Question: I may just be doing something wrong but all of my javascript files as well as my css files are each individually available. This would be perfect except asset pipeline also adds my applicaion.js which is making my javascript crash. Is there a way that I can tell rails not to load all the individual files, I want JUST the application.js/css files.

As you can see here, the search and sort bars are shown twice because the javascript is trying to run twice. Anyone else deal with this? I have seen a couple other people ask this question and have yet to see a good answer.
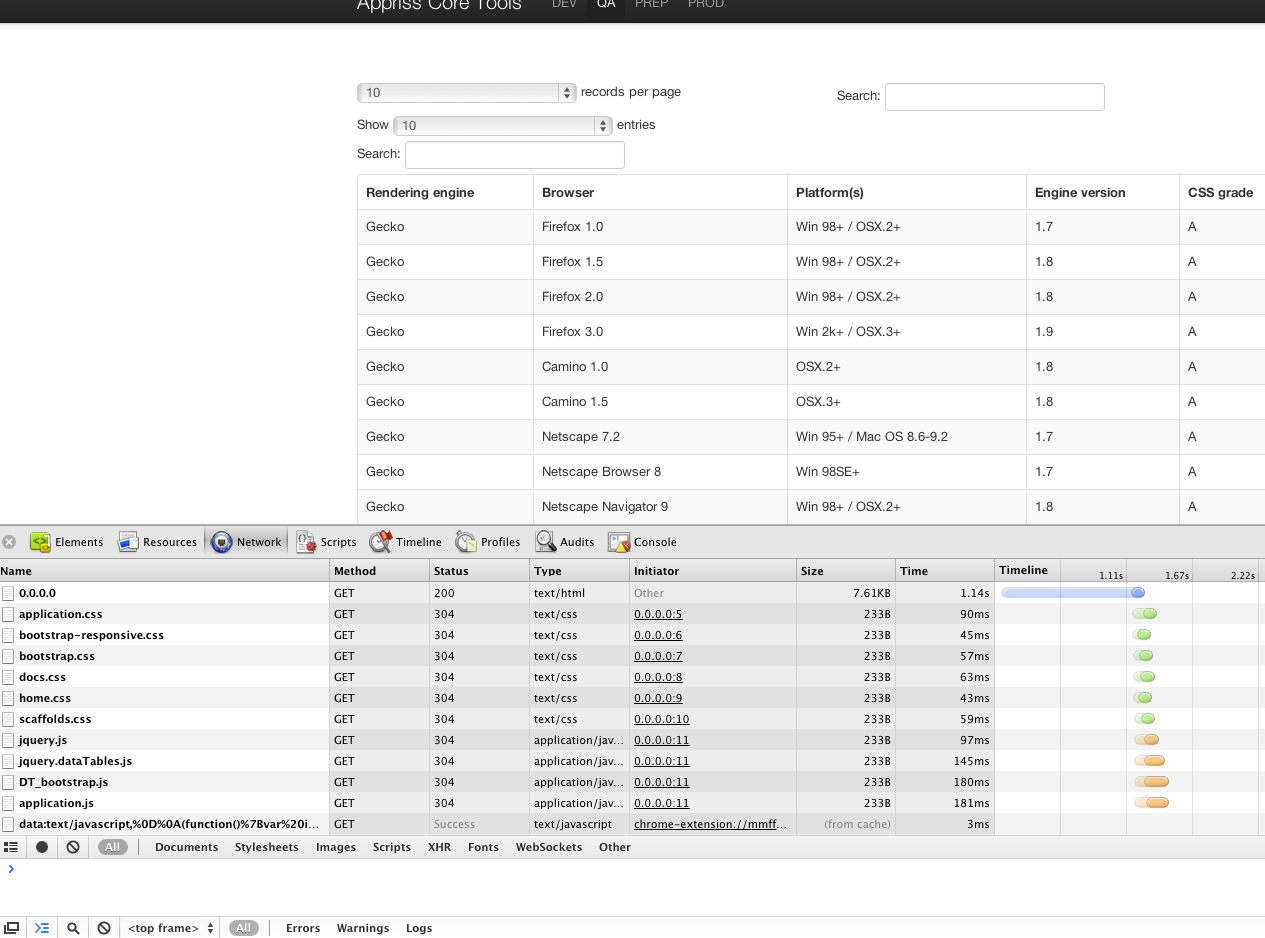
Answer: IIRC this is caused by you having pre-compiled assets in public/assets, but having config.assets.compile set to true in the config for your current environment.
Normally if you're compiling assets on each request application.css and .js will only contain code that you have specifically entered into those files in app/assets, whereas if the assets have been pre-compiled (and are in public/assets) you'll see your css and javascript in those files.
To fix this issue 'rm -rf public/assets' and you should be good to go.